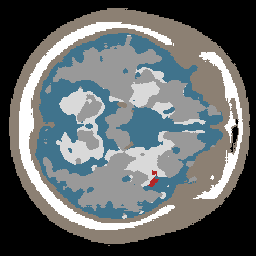
Label: lesion